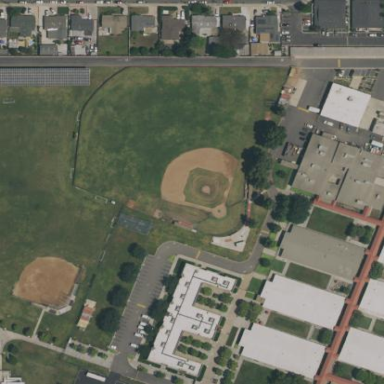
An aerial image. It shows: Baseball pitch for leisure land.